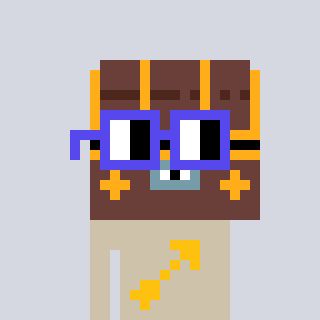
a pixel art character with square blue glasses, a treasure chest-shaped head and a bege-colored body on a cool background